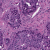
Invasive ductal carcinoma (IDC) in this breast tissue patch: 1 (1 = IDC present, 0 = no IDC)